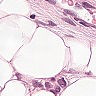
Metastatic tissue present: yes